Field crop: tomato
Growth stage: 1
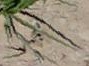
Species: cyperus